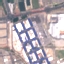
Label: Industrial